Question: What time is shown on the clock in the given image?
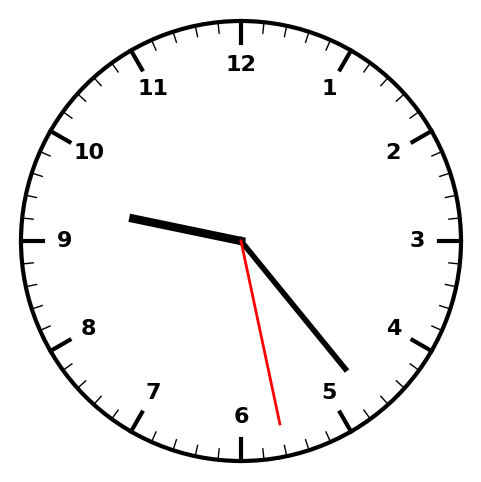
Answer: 09:23:28